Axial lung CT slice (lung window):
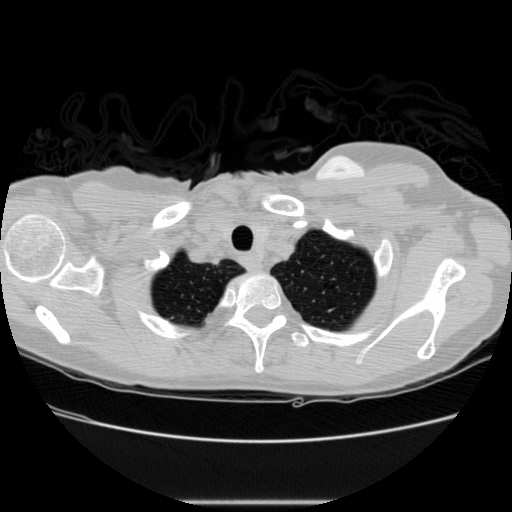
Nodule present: no